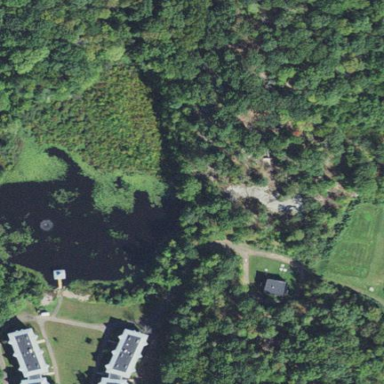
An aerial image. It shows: Peaceful pond surrounded by nature.